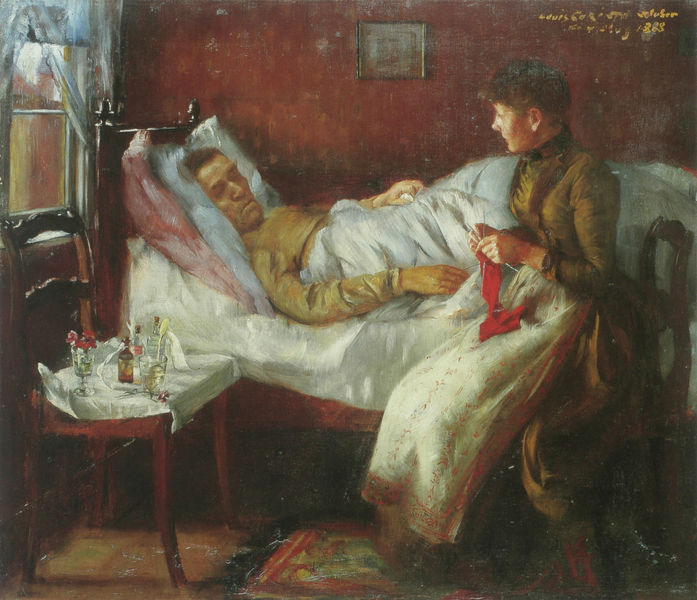
Titel: Vater Franz Heinrich Corinth auf dem Krankenlager
Künstler: Lovis Corinth
Standort: Frankfurt (am Main)
Institution: Das Städel, Städelsches Kunstinstitut und Städtische Galerie
Schlagwörter: blau, gemälde, hand, mann, schatten, weiß, gelb, grün, ocker, sitzen, blume, blumen, braun, bunt, fenster, finger, frau, getränk, glas, hell, holz, kleid, licht, nase, ohrring, orange, profil, raum, schwarz, stuhl, stühle, türkis, zimmer, ausblick, blick, haus, rot, schal, tuch, beige, gesellschaft, malerei, muster, ornament, teppich, flasche, flaschen, gläser, wand, arm, augen, gesicht, kragen, rahmen, tablett, tod, tot, bild, herr, hände, innenraum, signatur, vorhang, wache, öl, boden, fransen, gold, sessel, sitzend, decke, paar, saum, rosa, vase, schürze, schrift, bilderrahmen, liegen, ruhen, schlafen, lehne, genrebild, haltung, datierung, blümchen, sigantur, dielen, querformat, kissen, gardine, tapete, weib, handarbeit, stricken, wolle, inschrift, datum, glanz, sitzt, bett, bettdecke, schlafzimmer, stube, bettgestell, socke, sticken, laken, liegend, hautfarbe, krank, fensterkreuz, fensterrahmen, text, genreszene, ehefrau, medizin, fläschchen, bettzeug, ehepaar, ehe, halbprofil, genesung, kranker, krankheit, müde, binde, nadeln, krankenzimmer, liegt, stumpf, nachttisch, wachen, rückwand, sorge, lager, fürsorge, bettwäsche, kopfkissen, bleu, strickzeug, krankenlager, beobachtung, häkeln, mitleid, strickend, strickt, patient, eige, teppig, krankenschwester, arznei, aufgen, medikamente, fieber, schweiss, stricknadel, stricknadeln, strickstrumpf, glasflaschen, bid, anrznei, arzenei, bettlägerig, heilmittel, medizinflaschen, strickestrpf, 1888, krankenwache, bett rot, medezien, krankenpfelgerin, krankenschwest, bettdeck, zudeck